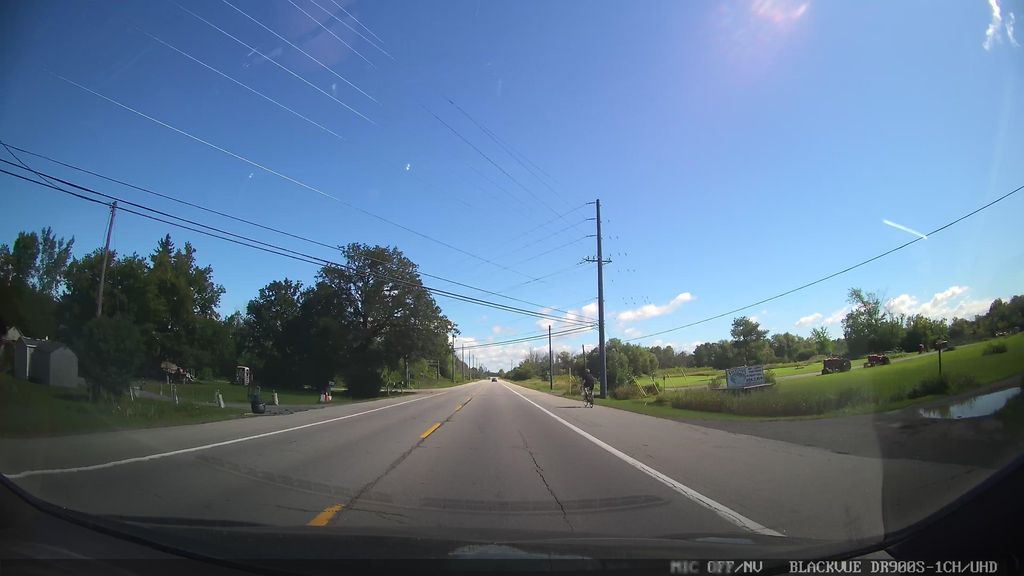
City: ottawa-gatineau